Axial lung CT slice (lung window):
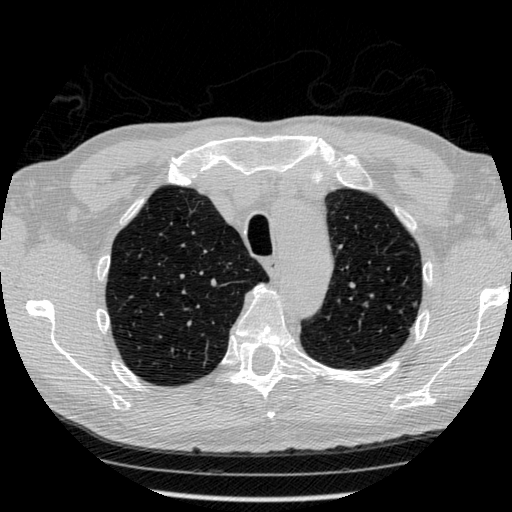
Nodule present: yes
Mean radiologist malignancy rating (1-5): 3